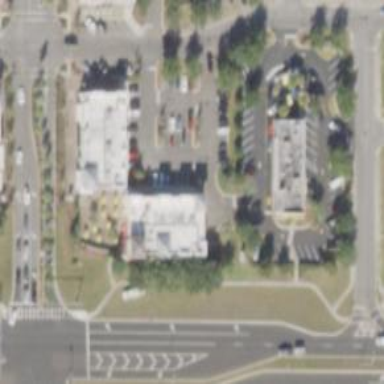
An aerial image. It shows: Healthcare clinic.